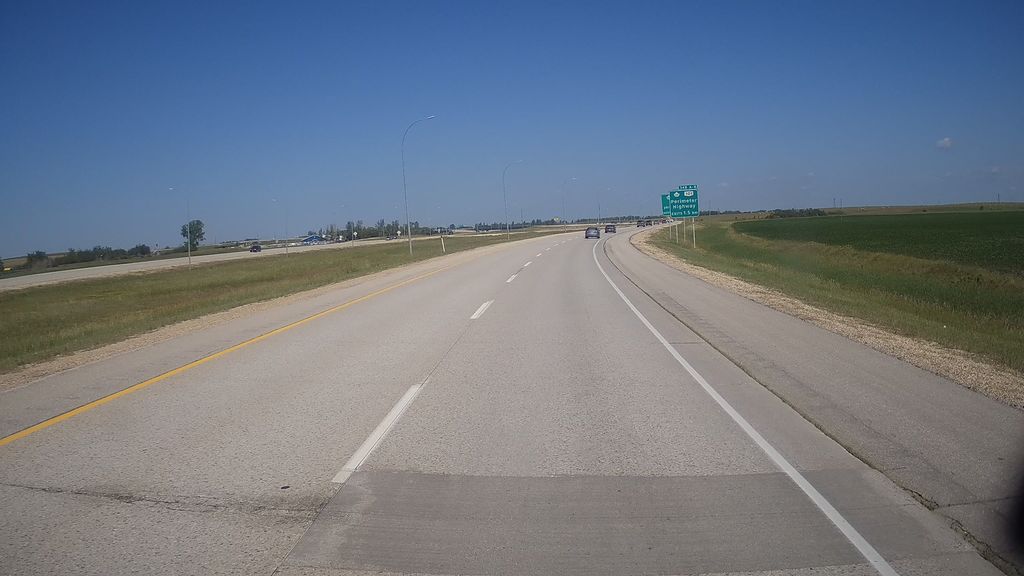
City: winnipeg